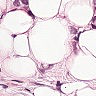
Metastatic tissue present: yes